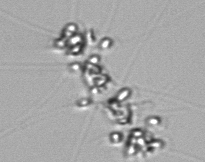
Label: Chaetoceros_didymus_TAG_external_flagellate